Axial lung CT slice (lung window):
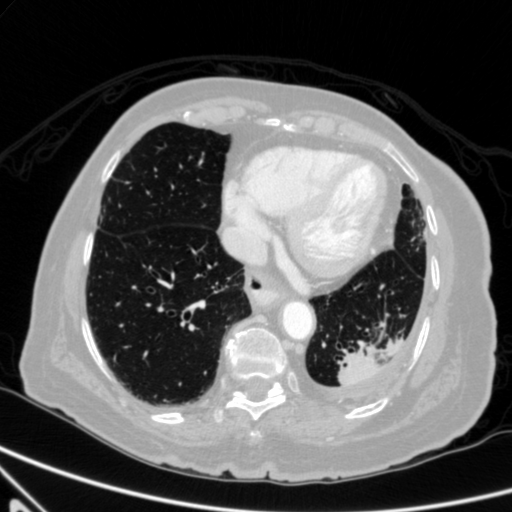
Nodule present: no